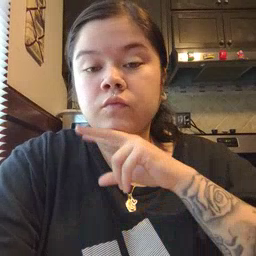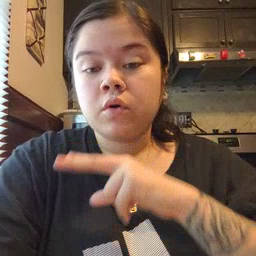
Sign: frog